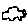
Label: car